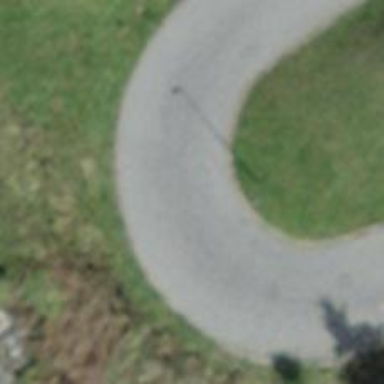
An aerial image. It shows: Residential road.